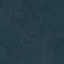
Label: Forest